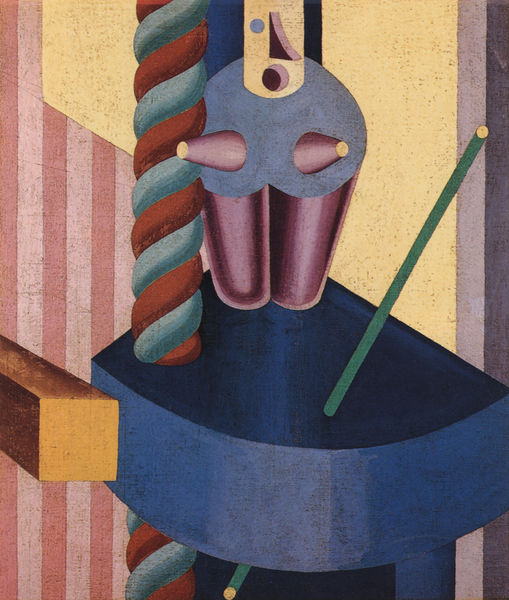
Titel: Bambola blu
Künstler: Fortunato Depero
Standort: Milano
Institution: (Privatsammlung)
Schlagwörter: blau, gelb, grün, bunt, frau, holz, raum, tisch, tür, rot, wand, bild, spitzen, rosa, rund, stock, vase, ecke, ansicht, stab, abstrakt, flächen, modern, farbe, formen, lila, tapete, gestreift, streifen, altrosa, balken, podest, surreal, pink, stiel, futurismus, eingang, form, gedreht, insekt, spirale, art deco, ecktisch, gedrechselt, drechsel, pastel, kubus, italiener, strefien, frauentorso, süßigkeit